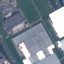
Label: Industrial